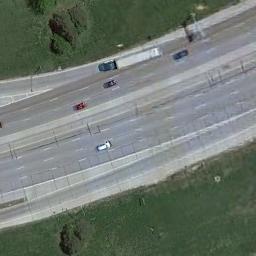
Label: freeway